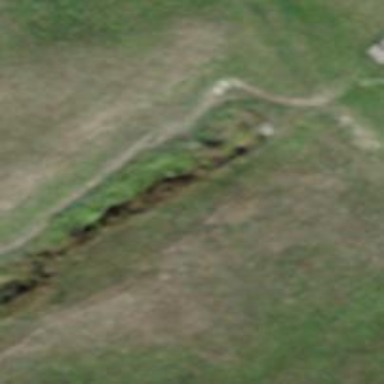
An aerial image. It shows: Culvert tunnel.